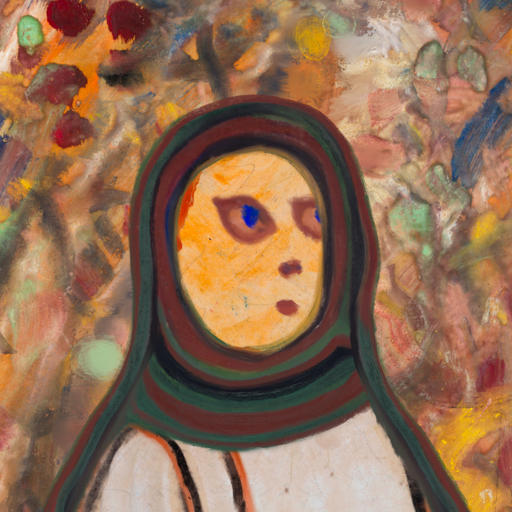
Background: Mother_And_Son_Mother, Head And Neck Side: Experience, Face Side: Mother_And_Son_Mother, Bust: Roy_Bahadur, Hair Side: Blank, Head Accessory: After_Raid_Scarf, Second Necklace: Blank, Necklace: Blank, Baby: Blank